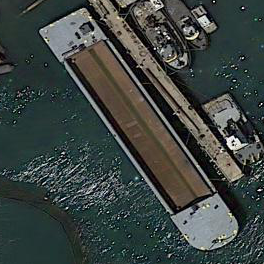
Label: civil